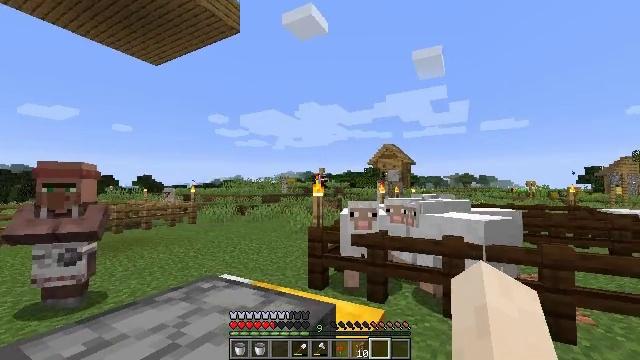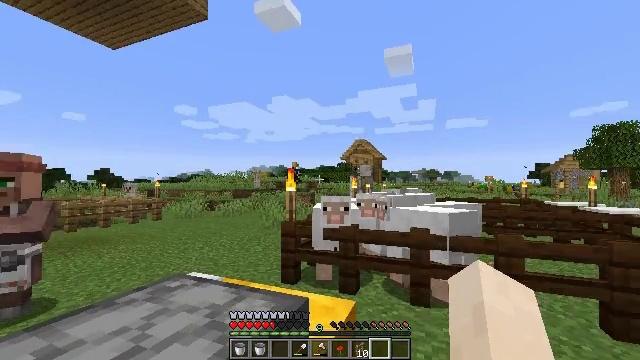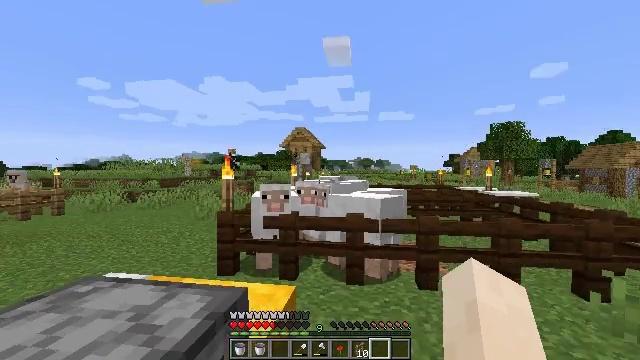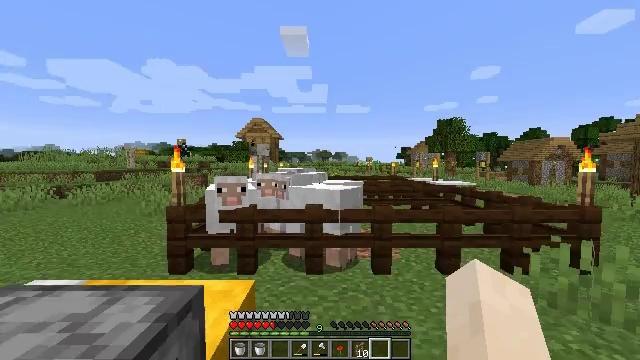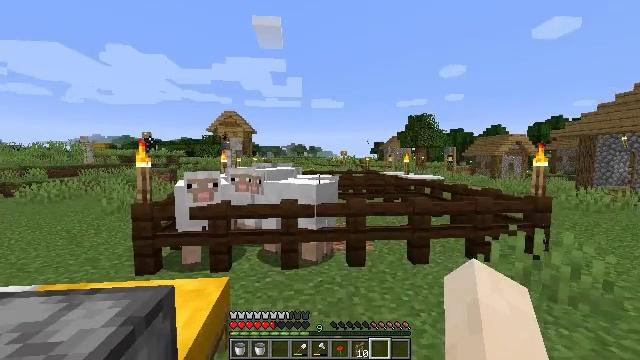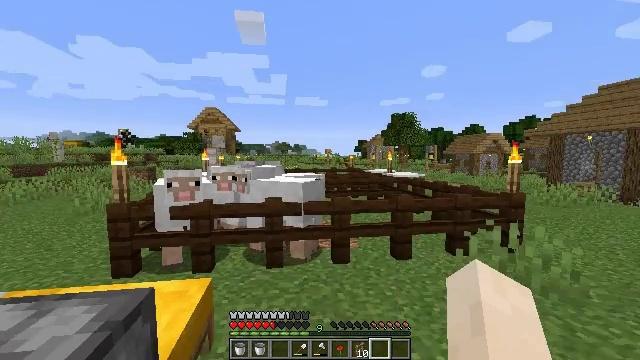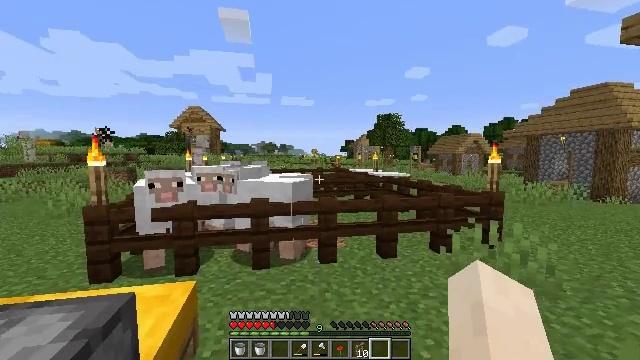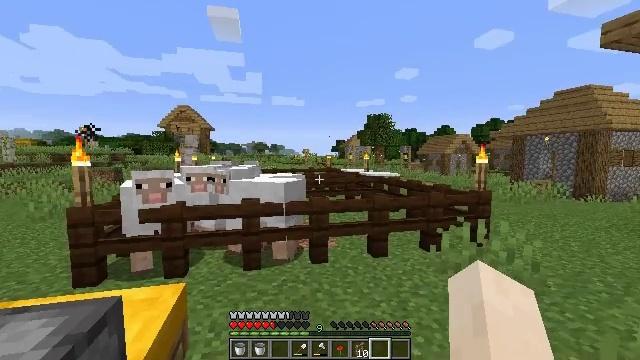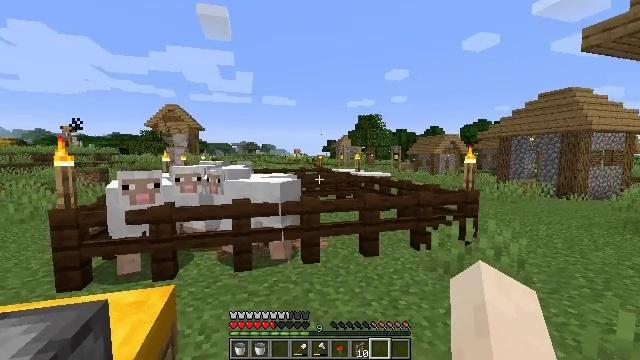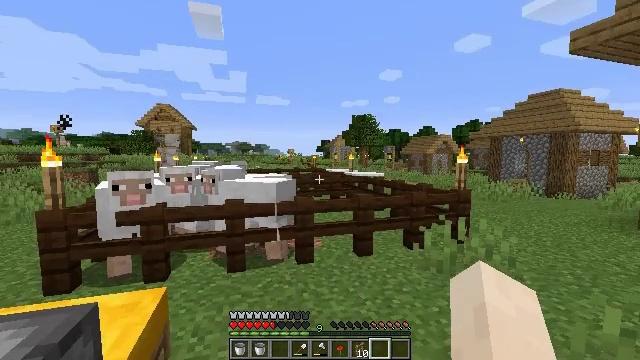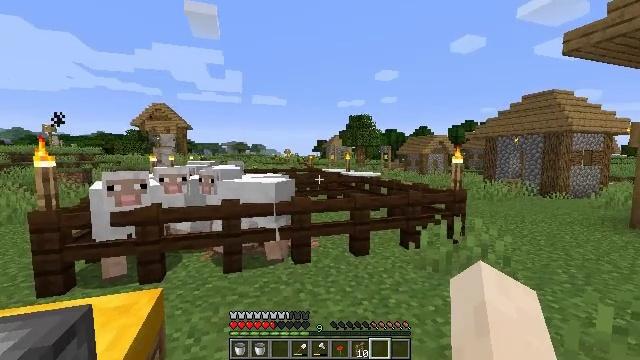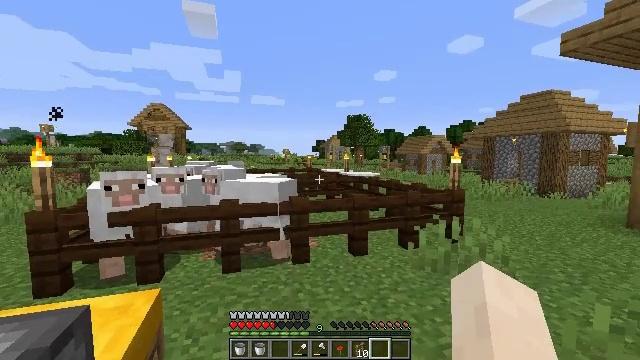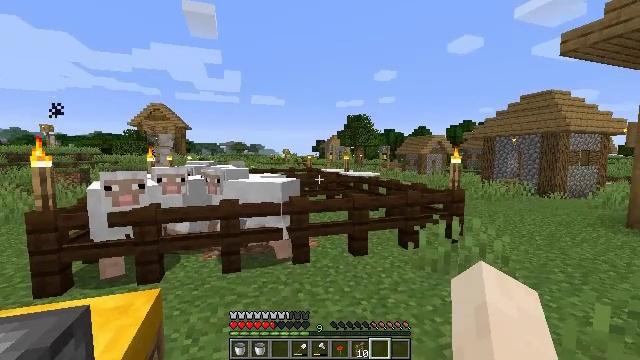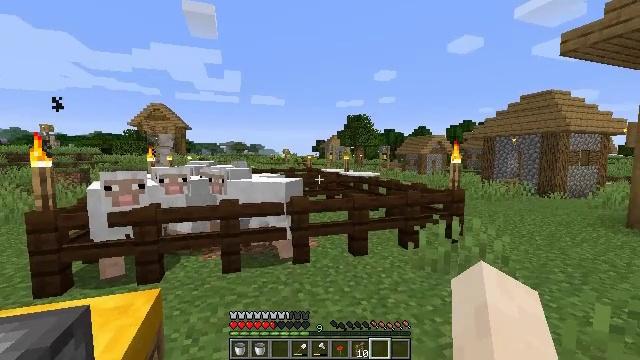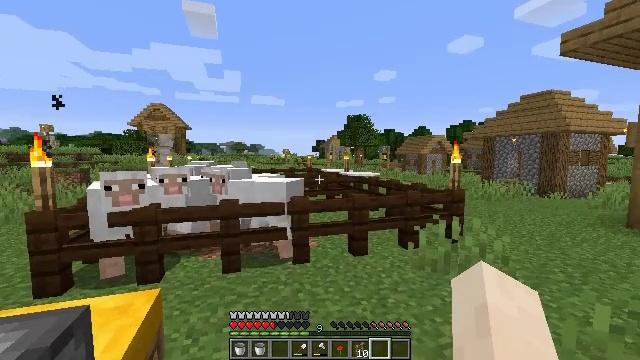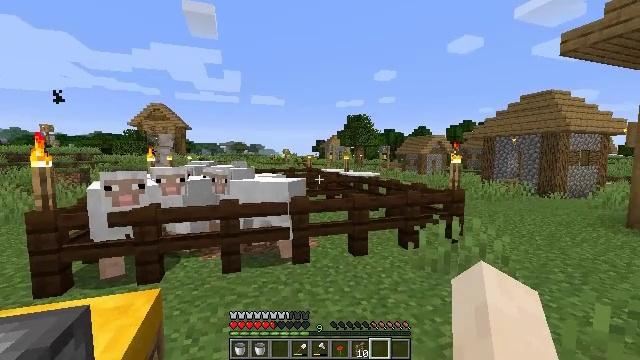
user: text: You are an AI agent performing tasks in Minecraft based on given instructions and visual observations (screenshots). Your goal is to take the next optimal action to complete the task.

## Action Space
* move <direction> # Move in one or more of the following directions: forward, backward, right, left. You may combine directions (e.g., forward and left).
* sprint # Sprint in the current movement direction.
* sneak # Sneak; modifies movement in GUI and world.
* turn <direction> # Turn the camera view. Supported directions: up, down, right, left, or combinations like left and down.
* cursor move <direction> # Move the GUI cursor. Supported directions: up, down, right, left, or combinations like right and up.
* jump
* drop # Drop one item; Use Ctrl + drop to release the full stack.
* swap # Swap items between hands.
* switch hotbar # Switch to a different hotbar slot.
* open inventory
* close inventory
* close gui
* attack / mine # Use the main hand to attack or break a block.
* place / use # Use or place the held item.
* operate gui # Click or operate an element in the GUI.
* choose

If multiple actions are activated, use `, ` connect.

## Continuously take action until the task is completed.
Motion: motion action
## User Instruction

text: Remove the dark oak sapling from the forest floor.
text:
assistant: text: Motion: turn right and down
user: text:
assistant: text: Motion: turn right and down
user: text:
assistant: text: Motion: turn right and down
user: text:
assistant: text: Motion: turn right and down
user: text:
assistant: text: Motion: turn right
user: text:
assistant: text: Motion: turn right
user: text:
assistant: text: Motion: turn right
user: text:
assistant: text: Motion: turn right
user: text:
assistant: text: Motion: turn right
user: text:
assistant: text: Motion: no_op
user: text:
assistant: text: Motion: no_op
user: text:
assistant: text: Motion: no_op
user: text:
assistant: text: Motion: no_op
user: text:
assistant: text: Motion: no_op
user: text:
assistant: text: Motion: no_op
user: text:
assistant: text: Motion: no_op
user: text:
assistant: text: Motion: no_op
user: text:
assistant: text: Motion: turn right
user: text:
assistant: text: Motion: turn right
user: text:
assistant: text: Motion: turn right
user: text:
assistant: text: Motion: turn right
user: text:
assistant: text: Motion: turn right
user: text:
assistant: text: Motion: turn right
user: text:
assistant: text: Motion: turn right
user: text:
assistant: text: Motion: no_op
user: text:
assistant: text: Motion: no_op
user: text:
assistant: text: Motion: no_op
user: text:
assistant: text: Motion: no_op
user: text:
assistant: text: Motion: no_op
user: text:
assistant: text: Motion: no_op